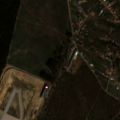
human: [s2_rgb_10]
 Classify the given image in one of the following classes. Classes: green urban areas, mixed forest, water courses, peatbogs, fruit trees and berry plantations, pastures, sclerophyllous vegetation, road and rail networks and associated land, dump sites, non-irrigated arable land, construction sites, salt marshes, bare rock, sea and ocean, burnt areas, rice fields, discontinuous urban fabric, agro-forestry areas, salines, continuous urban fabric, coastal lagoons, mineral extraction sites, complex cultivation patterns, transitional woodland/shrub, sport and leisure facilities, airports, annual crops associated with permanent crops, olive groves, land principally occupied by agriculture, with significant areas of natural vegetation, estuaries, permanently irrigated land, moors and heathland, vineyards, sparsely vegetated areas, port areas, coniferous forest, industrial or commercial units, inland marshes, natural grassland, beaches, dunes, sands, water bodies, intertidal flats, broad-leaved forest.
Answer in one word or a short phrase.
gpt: airports, olive groves, broad-leaved forest, transitional woodland/shrub